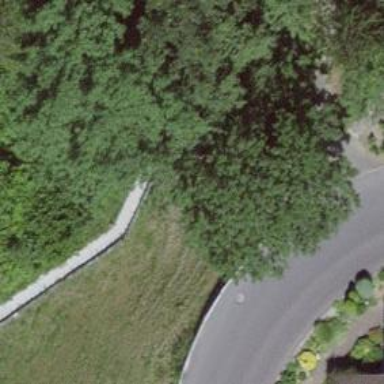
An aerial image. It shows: Road with steps.